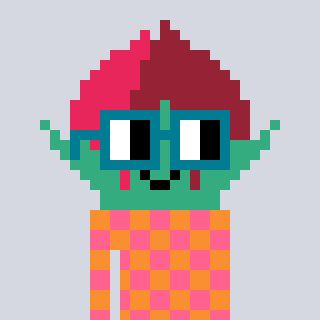
a pixel art character with square dark green glasses, a rosebud-shaped head and a orange-colored body on a cool background